Field crop: maize
Growth stage: 2
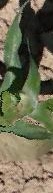
Species: maize